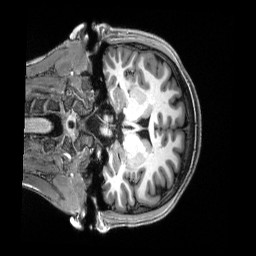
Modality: T1w
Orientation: coronal
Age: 21
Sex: male
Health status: healthy
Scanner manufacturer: siemens
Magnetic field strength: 3 T
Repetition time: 2.5 s
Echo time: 0.00222 s